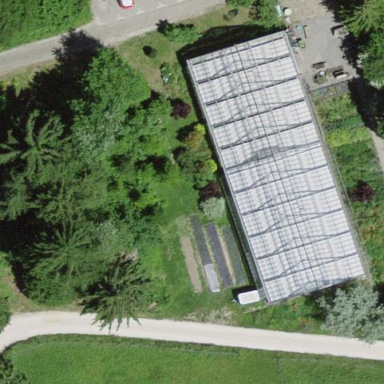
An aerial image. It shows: Greenhouse.